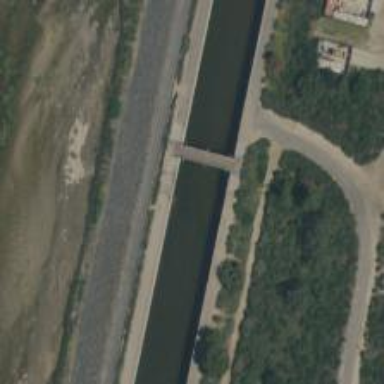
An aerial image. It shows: Bridge along cycleway route.